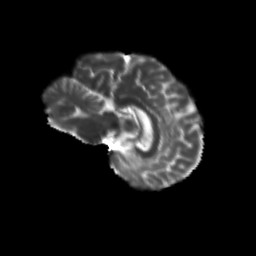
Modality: T2w
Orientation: sagittal
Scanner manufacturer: siemens
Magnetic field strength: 3 T
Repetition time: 9.2 s
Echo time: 0.084 s